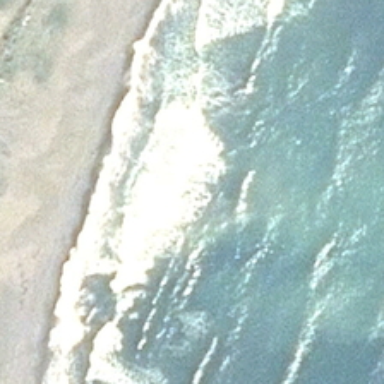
Yellow beach is near a piece of green ocean with white waves .